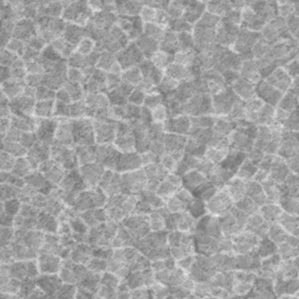
Label: frost